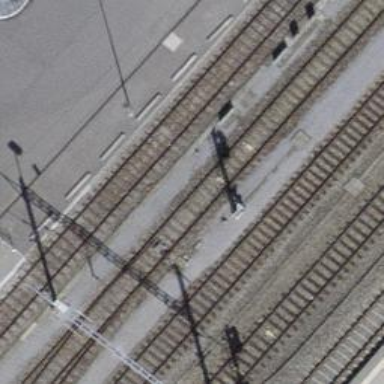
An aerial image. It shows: Railway switch.